Question: Count the number of objects in the diagram.
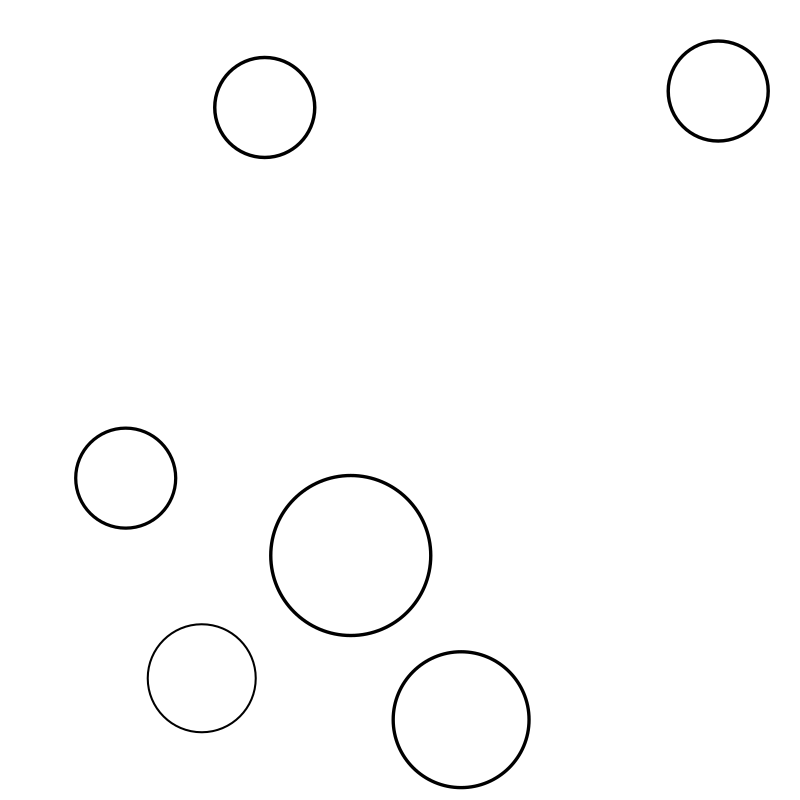
Answer: 6